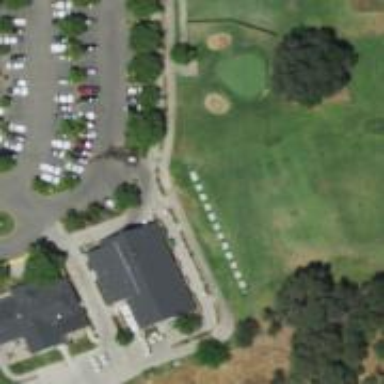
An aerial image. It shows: Path designated for golf carts.